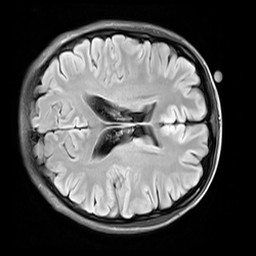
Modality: FLAIR
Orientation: axial
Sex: female
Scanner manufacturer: siemens
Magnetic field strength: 3 T
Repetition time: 10 s
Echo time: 0.09 s